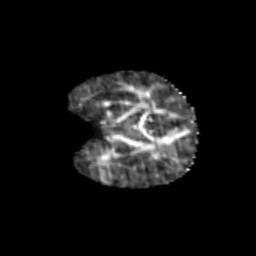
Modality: FA
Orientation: coronal
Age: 6
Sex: female
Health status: healthy